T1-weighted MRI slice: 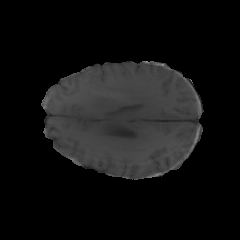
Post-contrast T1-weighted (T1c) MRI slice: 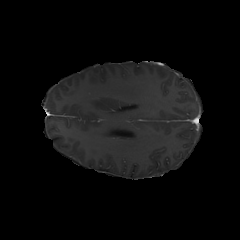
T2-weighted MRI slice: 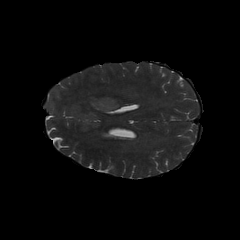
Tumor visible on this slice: yes